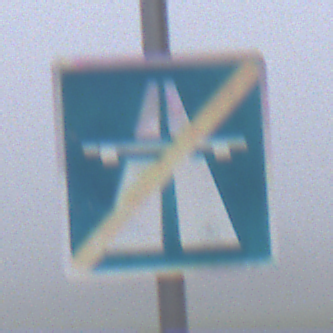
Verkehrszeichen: EndeAutbahn
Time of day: MorningAfternoon
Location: Outdoor (RoadRail)
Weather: Overcast
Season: NotSpecified
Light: Natural